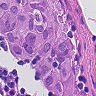
Metastatic tissue present: yes